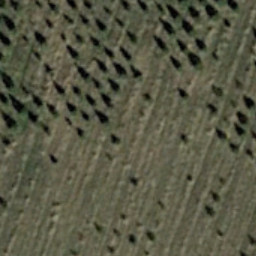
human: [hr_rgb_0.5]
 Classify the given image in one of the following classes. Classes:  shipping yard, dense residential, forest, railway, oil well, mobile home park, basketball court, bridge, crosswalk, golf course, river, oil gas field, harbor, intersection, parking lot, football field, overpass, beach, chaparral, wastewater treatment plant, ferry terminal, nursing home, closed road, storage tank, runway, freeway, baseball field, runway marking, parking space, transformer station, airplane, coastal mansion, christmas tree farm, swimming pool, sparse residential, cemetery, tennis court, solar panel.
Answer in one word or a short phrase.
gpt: christmas tree farm